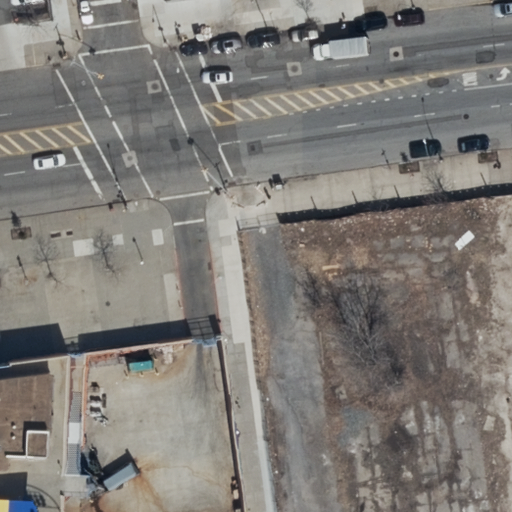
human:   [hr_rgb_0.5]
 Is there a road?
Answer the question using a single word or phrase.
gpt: yes

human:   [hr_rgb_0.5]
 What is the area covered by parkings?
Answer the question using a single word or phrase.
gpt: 211m2

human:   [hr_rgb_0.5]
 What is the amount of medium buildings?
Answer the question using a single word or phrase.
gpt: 1

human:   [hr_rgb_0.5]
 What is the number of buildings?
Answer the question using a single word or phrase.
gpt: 1

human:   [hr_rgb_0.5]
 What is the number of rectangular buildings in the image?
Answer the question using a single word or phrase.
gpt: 1

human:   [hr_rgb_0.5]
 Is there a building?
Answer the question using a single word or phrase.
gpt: yes

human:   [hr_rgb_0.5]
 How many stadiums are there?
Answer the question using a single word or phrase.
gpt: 1

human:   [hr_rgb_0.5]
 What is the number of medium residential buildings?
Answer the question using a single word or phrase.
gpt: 1

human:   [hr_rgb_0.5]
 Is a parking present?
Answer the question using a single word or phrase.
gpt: yes

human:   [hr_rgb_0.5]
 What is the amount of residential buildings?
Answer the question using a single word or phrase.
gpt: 1

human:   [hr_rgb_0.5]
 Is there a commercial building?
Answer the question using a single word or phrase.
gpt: no

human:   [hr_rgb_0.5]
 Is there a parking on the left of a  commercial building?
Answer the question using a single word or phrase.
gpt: no

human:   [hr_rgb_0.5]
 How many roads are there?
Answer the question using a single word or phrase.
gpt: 6

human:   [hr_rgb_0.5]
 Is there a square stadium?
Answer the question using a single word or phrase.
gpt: no

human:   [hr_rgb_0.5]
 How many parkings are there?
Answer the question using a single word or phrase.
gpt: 1

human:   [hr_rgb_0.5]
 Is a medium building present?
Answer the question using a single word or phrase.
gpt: yes

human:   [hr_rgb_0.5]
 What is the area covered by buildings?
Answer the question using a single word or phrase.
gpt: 412m2

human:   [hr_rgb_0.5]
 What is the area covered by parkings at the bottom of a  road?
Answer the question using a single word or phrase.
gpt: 0m2

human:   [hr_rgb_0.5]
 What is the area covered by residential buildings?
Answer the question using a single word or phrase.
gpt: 412m2

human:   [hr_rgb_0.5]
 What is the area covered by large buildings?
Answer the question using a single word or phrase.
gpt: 0m2

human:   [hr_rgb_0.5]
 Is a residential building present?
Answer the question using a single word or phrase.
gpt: yes

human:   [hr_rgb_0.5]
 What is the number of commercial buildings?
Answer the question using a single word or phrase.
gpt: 0

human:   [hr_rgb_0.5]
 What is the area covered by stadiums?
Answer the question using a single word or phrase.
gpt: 412m2

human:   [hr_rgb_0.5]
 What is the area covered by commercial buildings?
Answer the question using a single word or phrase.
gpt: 0m2

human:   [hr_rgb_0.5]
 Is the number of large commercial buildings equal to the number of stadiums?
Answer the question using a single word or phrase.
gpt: no

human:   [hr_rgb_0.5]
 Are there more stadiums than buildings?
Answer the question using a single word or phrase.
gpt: no

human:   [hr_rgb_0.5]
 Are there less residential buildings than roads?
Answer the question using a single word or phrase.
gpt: yes

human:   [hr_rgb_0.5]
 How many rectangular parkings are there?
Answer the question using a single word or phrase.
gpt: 1

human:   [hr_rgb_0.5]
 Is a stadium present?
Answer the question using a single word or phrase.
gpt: yes

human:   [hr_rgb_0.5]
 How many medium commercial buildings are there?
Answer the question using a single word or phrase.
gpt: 0

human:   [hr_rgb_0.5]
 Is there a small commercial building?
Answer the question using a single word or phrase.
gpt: no

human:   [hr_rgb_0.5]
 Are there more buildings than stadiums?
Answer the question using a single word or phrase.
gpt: no

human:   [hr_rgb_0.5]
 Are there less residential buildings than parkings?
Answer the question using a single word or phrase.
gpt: no

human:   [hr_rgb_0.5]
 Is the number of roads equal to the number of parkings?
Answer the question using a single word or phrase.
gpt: no

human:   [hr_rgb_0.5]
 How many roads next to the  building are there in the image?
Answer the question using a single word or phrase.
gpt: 6

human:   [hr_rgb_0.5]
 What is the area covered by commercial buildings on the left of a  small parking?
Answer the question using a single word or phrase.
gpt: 0m2

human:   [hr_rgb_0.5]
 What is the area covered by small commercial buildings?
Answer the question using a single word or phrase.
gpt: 0m2

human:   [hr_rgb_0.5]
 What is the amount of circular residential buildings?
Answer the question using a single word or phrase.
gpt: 0

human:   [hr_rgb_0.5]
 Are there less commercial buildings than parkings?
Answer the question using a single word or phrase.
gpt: yes

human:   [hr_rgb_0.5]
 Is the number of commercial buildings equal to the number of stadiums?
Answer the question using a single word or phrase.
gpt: no

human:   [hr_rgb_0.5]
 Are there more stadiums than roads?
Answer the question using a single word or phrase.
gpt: no

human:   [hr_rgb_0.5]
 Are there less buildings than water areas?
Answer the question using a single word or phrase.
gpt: no

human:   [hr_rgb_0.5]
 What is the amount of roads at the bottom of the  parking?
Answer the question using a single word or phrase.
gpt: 6

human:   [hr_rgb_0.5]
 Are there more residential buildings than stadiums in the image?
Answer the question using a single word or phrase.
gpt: no

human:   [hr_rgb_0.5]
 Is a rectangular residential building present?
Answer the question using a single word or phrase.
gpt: yes

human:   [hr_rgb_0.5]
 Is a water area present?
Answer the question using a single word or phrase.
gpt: no

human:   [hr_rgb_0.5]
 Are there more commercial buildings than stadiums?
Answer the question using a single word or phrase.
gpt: no

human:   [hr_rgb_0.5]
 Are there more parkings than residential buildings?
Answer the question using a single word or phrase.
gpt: no

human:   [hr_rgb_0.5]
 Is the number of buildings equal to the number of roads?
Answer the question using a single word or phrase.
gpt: no

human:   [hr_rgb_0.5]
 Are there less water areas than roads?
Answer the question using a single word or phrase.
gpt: yes

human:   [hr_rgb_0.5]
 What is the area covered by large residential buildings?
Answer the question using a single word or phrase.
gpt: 0m2

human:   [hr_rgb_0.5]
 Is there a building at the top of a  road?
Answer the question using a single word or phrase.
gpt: no

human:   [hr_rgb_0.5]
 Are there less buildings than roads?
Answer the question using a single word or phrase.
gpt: yes

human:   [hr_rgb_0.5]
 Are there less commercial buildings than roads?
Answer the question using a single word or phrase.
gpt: yes

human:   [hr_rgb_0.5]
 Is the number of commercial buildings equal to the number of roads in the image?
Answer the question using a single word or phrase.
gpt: no

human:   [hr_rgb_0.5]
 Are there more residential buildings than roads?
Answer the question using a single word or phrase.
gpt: no

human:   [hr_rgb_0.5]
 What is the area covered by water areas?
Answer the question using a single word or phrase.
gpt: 0m2

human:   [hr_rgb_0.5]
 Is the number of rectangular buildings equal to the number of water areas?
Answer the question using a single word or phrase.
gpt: no

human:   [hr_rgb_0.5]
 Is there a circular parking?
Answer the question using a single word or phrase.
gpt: no

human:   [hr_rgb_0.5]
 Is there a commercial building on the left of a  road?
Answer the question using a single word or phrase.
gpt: no

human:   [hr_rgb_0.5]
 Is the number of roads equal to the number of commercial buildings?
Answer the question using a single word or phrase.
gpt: no

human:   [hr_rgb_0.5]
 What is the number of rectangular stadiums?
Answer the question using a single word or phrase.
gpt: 1

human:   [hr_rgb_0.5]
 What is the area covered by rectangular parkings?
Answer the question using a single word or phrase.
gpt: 211m2

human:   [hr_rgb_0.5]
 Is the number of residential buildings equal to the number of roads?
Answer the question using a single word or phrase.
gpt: no